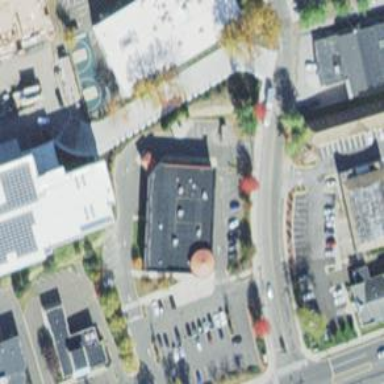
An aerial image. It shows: Pharmacy.